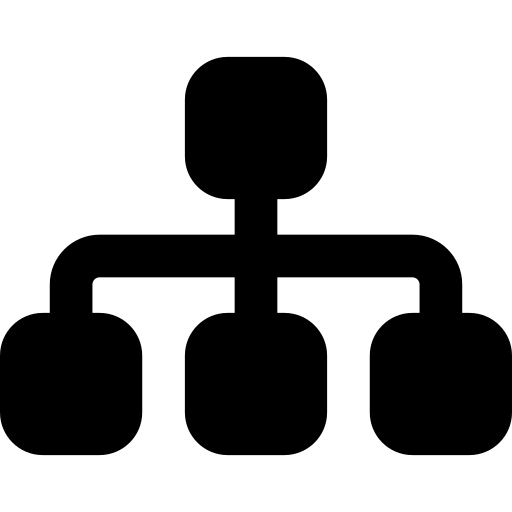
Tags: icon, FontAwesome, fa-icon, solid, sitemap